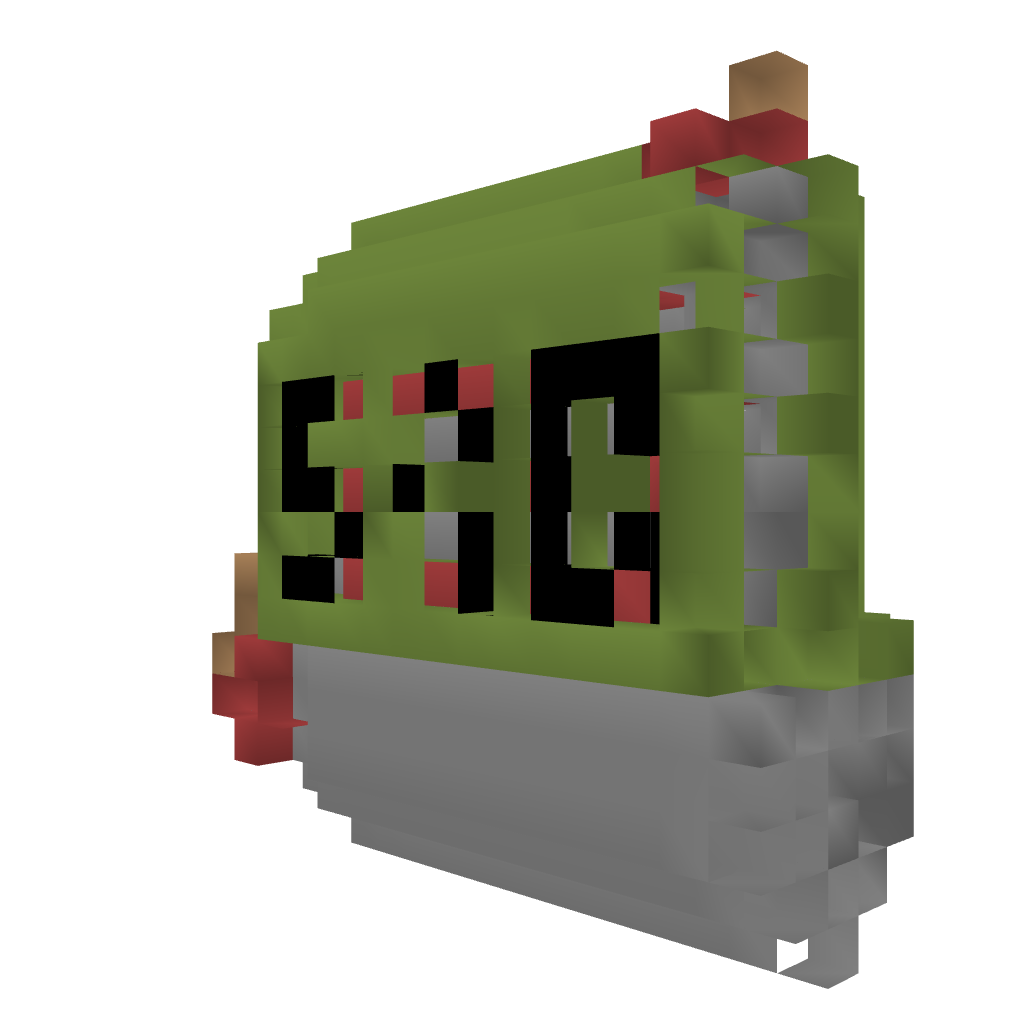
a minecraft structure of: Long Range Cannon (5-10 Module) bad low quality